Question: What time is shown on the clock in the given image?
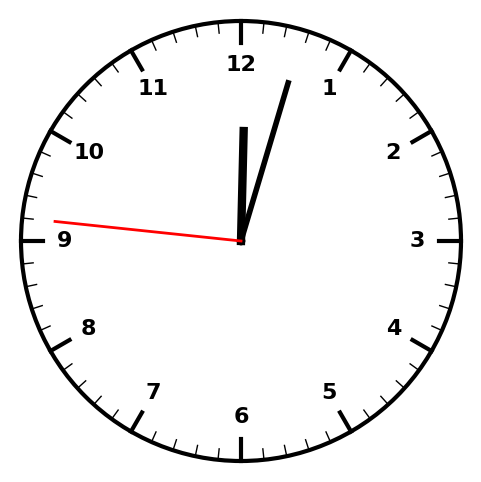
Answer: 12:02:46